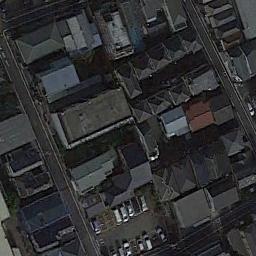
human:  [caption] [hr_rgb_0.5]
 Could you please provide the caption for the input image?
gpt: The dense residential is next to the parking lot and roads .

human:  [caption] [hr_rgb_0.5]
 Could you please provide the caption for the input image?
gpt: A dense residential area has a parking lot and lots of houses of different sizes .

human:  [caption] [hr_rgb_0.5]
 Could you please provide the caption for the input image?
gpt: There are many roads and neatly arranged houses and many vehicles in densely populated areas .

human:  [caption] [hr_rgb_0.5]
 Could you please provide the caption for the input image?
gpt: The houses line up neatly .

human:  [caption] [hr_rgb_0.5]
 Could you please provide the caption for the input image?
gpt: There are many black buildings on a dense residential area .